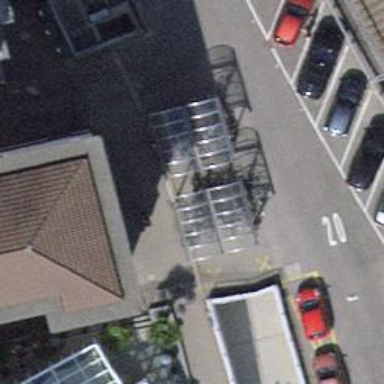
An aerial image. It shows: Bicycle parking facility.